Question: This js searches for hrefs that contain 'page=fleet' in them:
'''
var links = document.querySelectorAll('a[href*="page=fleet"]');
var hrefs = Array.prototype.map.call(links, function(link){
return link.href;
});
alert(hrefs.join('
'));
'''
but only some hrefs it show, look this image and you will understand:

the '<a href="....">' is the same, but why don't the three inside the 'a' with class 'tooltip' show up?
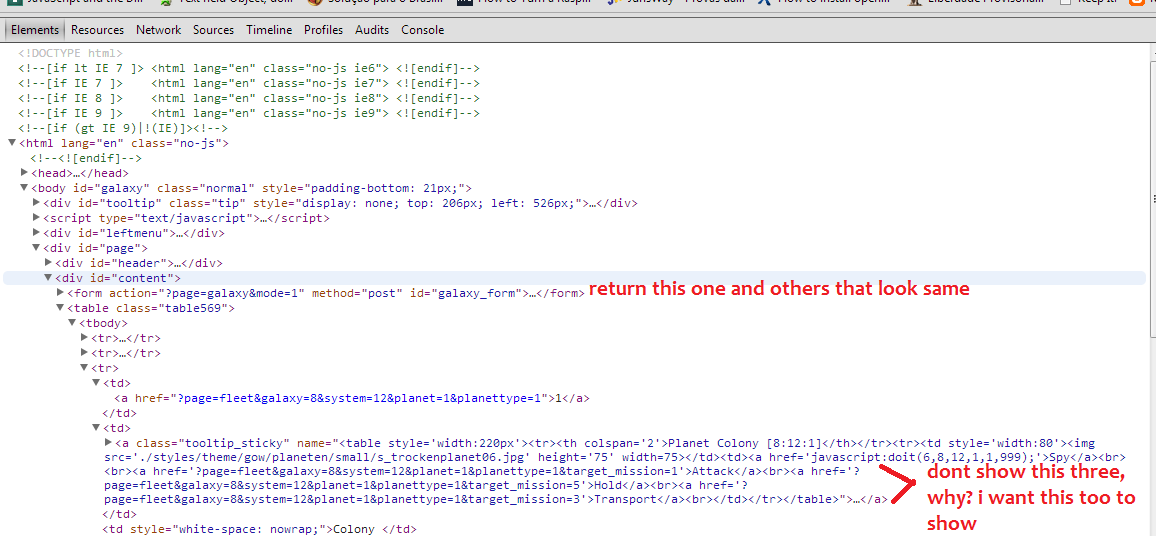
Answer: As the syntax highlighting is trying to tell you, those aren't tags.
Instead, that's a giant 'name' attribute that happens to contain text that looks like HTML tags.
Your HTML is messed up and should be fixed.